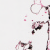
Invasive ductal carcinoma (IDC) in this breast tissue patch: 0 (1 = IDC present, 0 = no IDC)